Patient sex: M
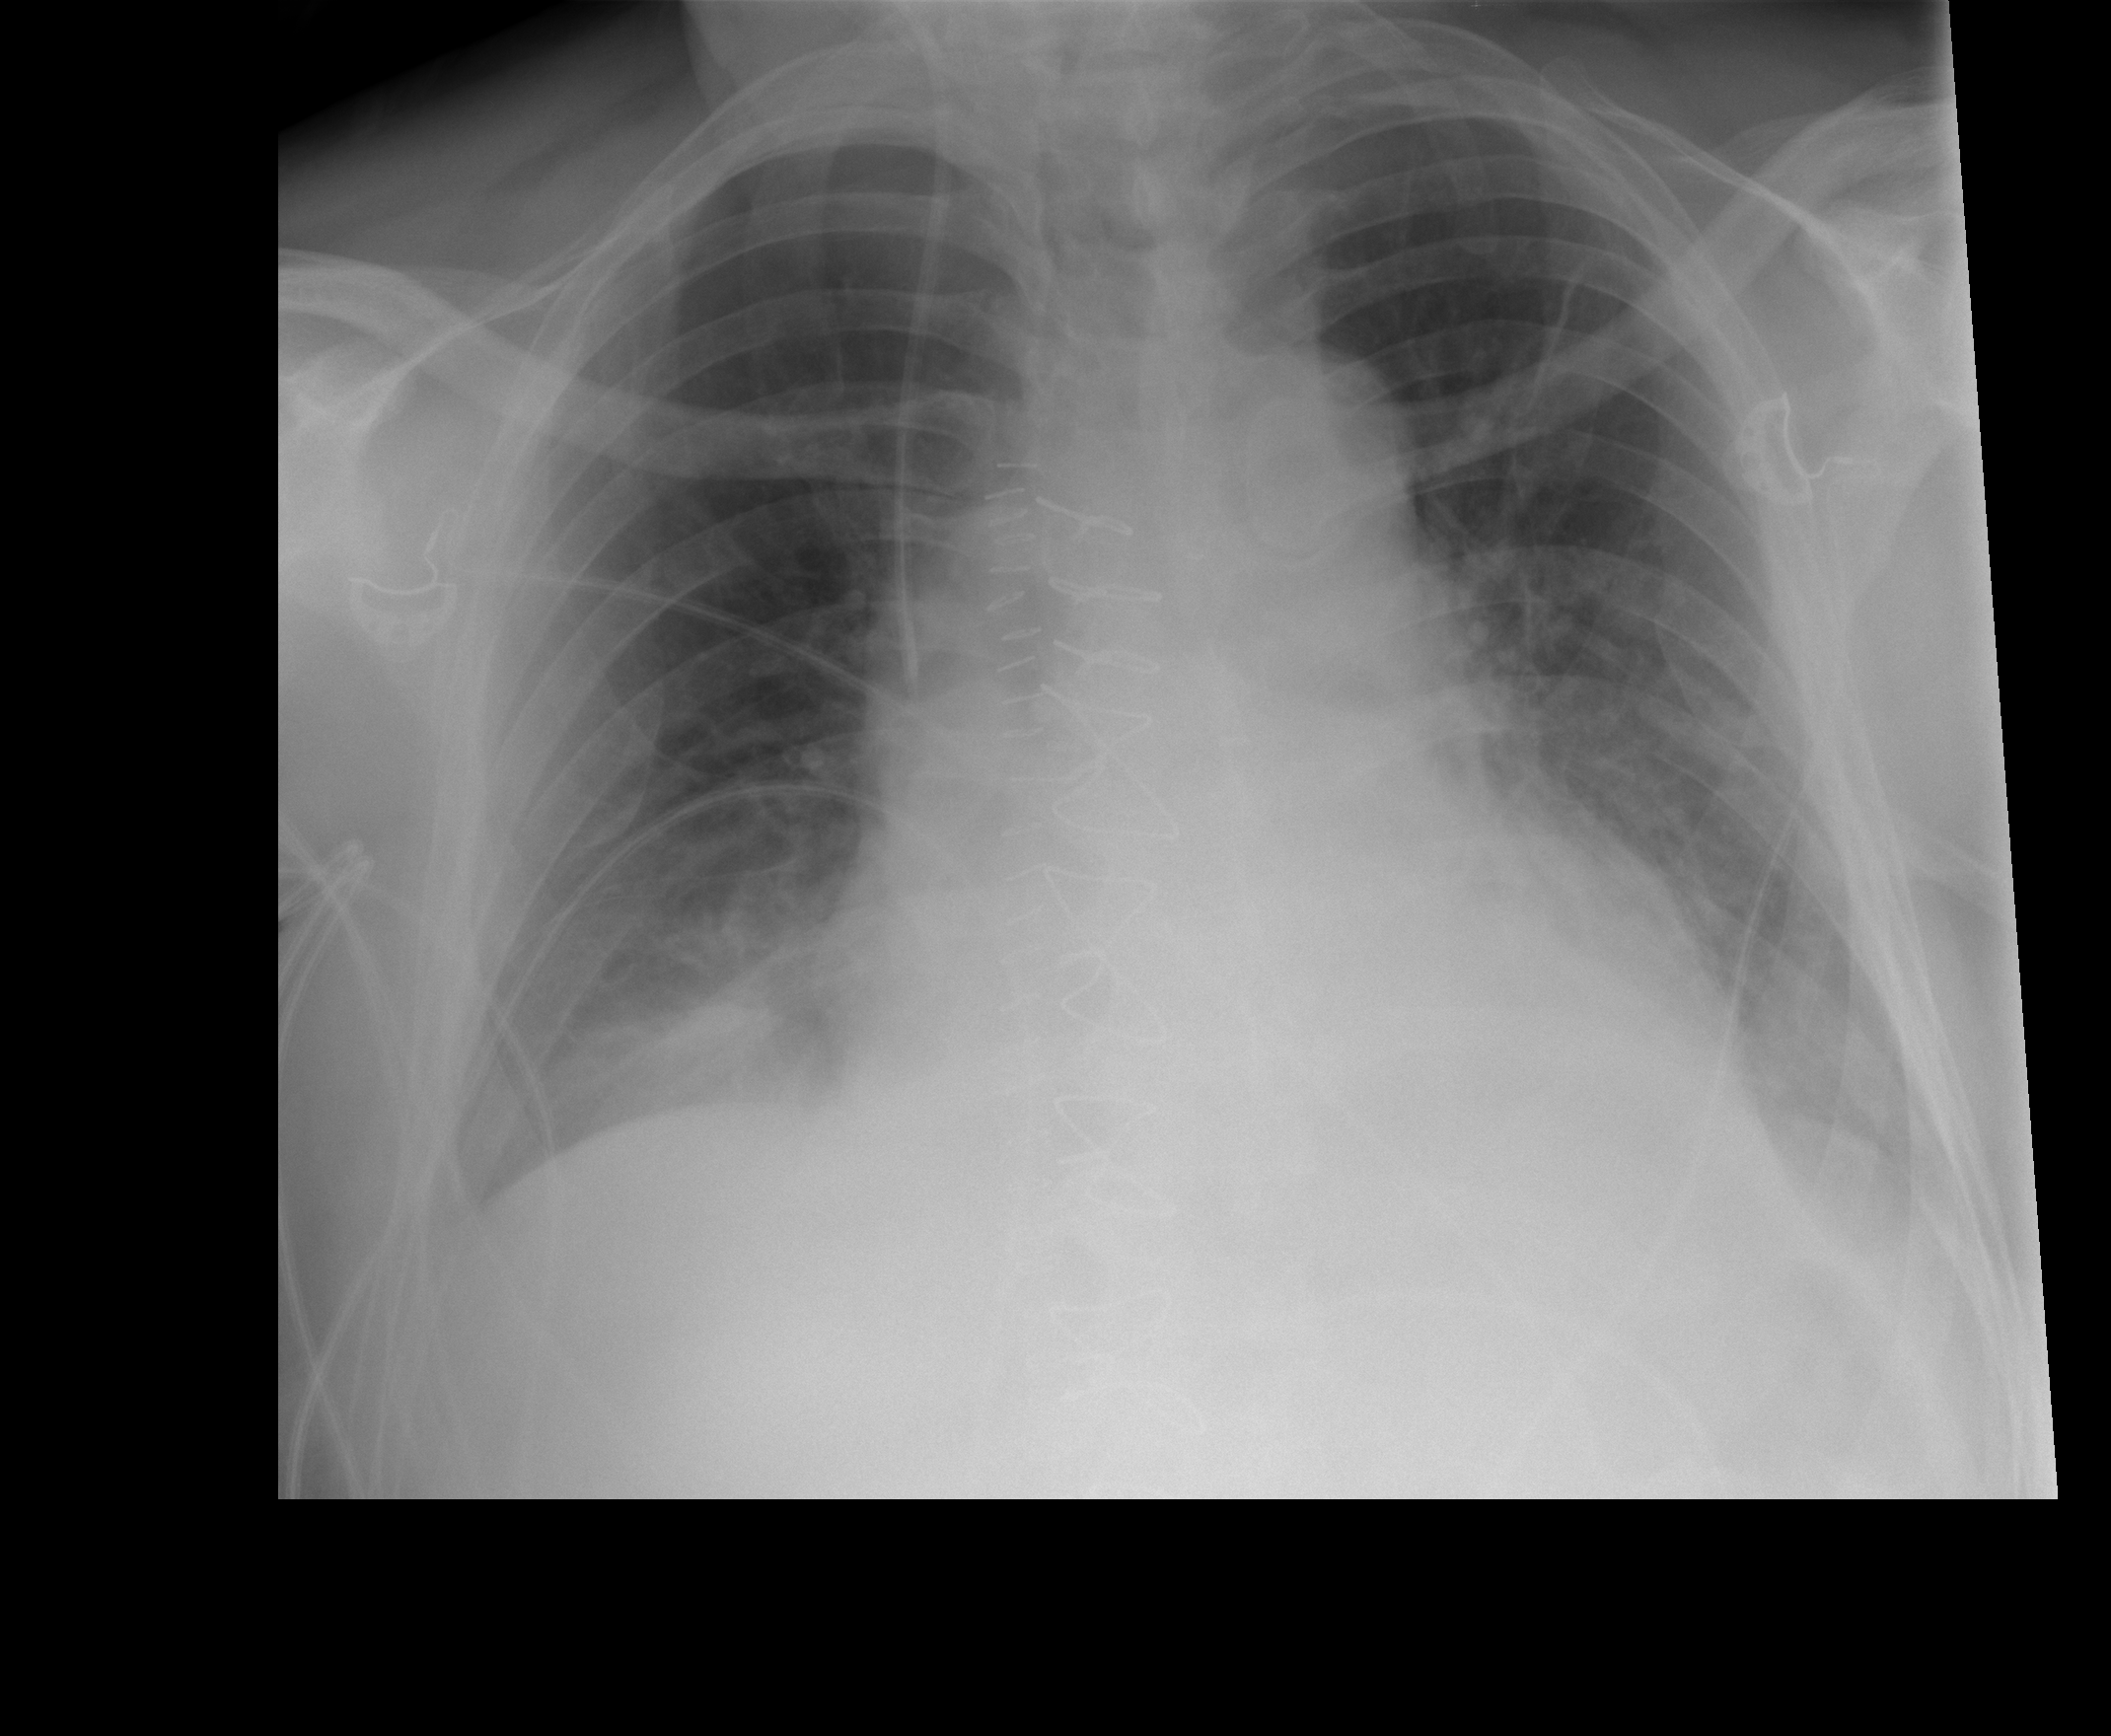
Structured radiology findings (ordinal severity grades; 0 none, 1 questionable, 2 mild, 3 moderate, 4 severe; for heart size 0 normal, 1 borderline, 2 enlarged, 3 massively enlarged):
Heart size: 2
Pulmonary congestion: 2
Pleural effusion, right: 2
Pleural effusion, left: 2
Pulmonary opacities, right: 1
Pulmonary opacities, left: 1
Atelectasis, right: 2
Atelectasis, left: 2